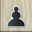
Piece: bP